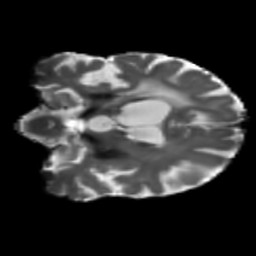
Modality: T2w
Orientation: coronal
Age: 63
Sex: female
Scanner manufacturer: siemens
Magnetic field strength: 3 T
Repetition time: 5.25 s
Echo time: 0.08 s